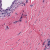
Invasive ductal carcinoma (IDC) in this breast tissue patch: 0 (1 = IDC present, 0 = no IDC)